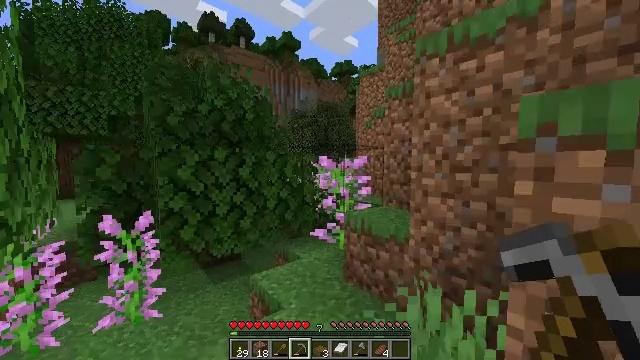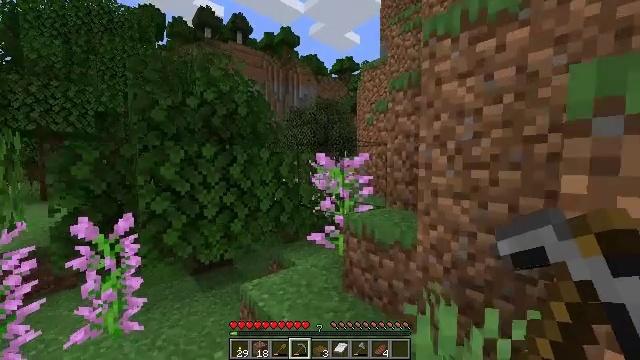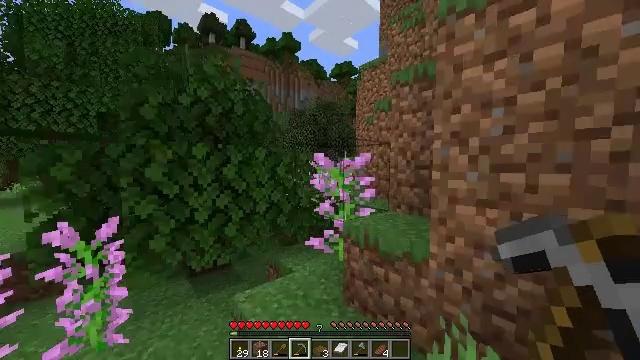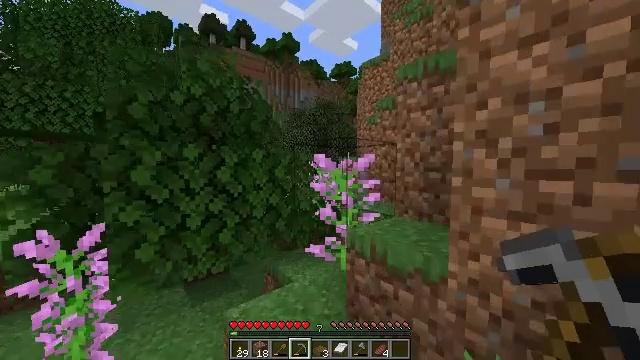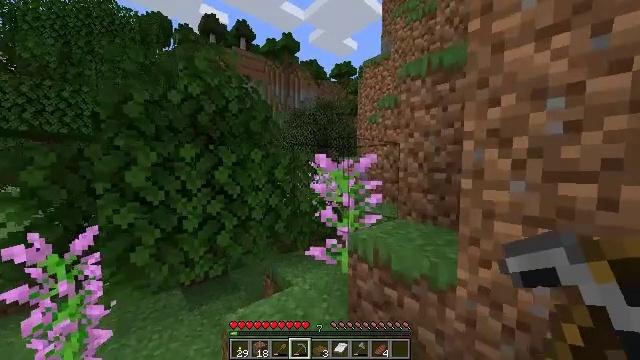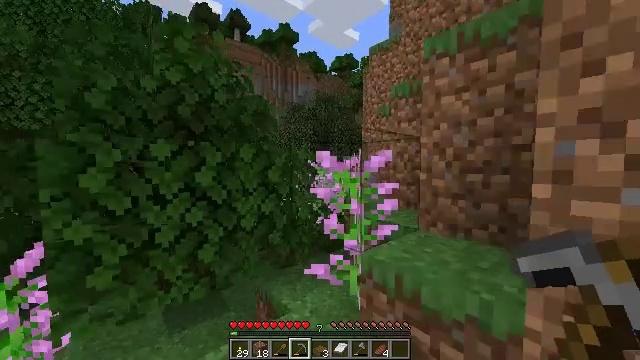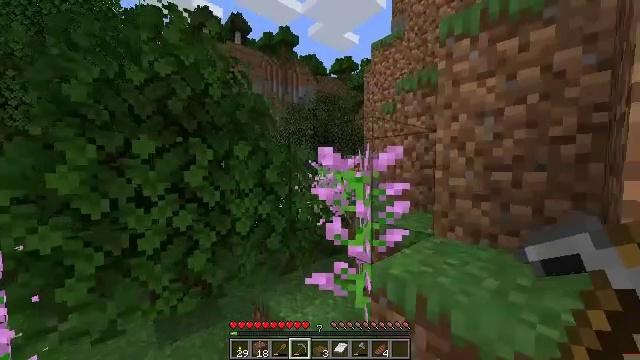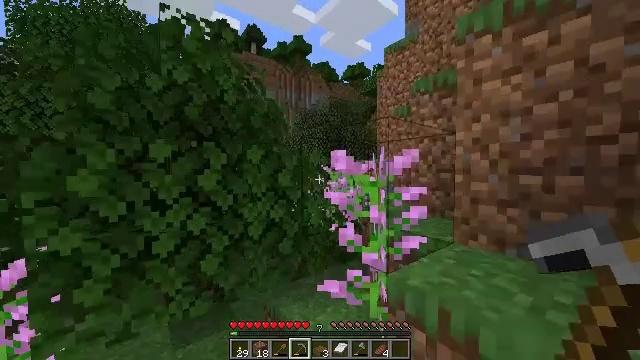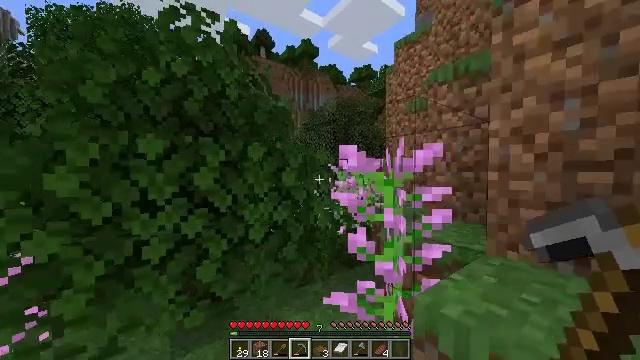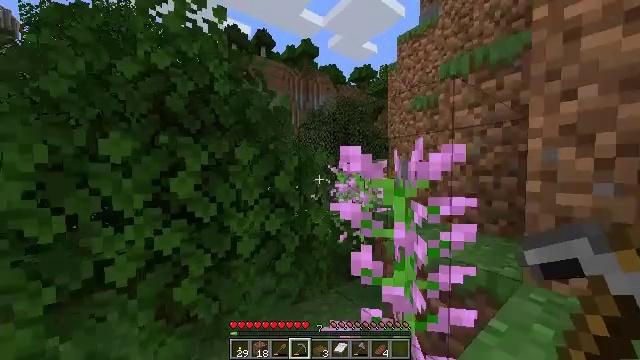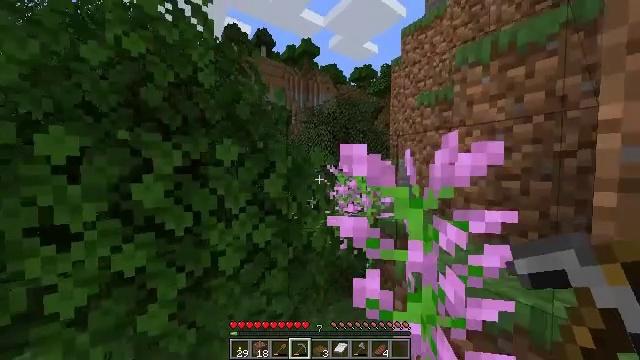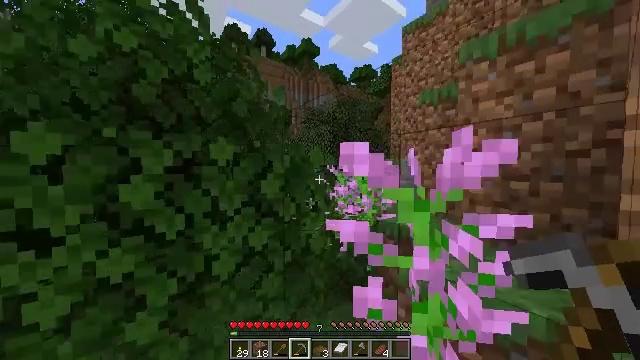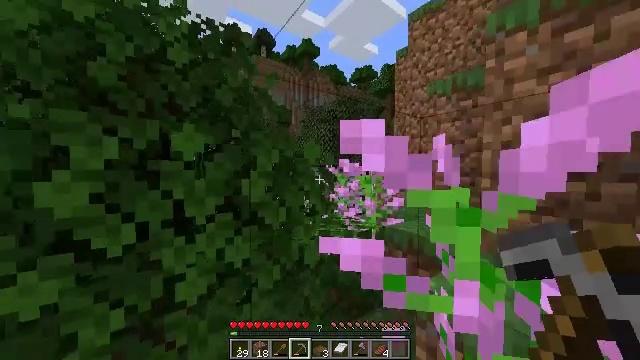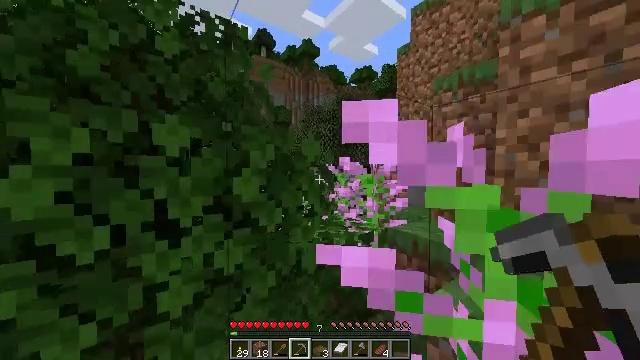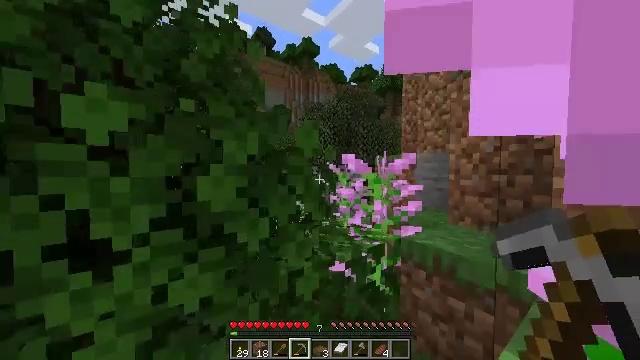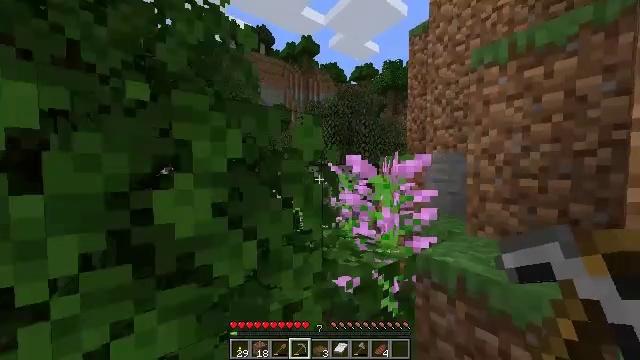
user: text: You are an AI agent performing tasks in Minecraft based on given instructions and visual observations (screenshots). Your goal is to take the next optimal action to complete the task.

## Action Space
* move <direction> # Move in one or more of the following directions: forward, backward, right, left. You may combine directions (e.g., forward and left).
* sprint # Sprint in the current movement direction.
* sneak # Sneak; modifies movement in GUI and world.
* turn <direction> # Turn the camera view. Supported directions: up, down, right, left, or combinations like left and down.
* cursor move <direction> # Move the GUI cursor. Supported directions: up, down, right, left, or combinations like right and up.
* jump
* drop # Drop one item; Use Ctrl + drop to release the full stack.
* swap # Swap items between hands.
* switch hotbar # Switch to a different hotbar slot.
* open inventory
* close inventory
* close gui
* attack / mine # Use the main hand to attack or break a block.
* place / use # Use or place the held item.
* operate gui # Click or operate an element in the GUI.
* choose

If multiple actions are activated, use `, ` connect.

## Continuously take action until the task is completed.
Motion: motion action
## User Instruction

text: Pick up the lilac.
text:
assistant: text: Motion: move forward, sprint
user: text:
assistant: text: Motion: move forward, sprint
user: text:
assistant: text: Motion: move forward, sprint
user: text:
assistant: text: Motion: move forward, sprint
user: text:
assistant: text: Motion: move forward, sprint
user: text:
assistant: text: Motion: move forward, sprint
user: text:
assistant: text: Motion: move forward, sprint, turn left and up
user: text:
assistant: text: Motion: move forward, sprint, turn left
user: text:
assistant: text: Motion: move forward, sprint
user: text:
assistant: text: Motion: move forward, sprint
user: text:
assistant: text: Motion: move forward, sprint
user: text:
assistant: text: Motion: move forward, sprint
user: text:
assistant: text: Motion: move forward, sprint
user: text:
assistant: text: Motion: move forward, sprint
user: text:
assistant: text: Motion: move forward, sprint
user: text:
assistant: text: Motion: move forward, sprint
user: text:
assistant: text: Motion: move forward, sprint, attack / mine
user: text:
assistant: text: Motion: move forward, sprint, attack / mine
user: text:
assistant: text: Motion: move forward, sprint, attack / mine
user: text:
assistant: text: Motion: move forward, sprint, attack / mine
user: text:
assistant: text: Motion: move forward, sprint, attack / mine
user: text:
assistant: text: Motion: move forward, sprint, attack / mine
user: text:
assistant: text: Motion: move forward, sprint, attack / mine
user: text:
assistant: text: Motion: move forward, sprint, attack / mine
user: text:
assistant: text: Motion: move forward, sprint, attack / mine
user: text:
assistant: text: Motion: move forward, sprint, attack / mine
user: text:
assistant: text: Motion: move forward, sprint, attack / mine
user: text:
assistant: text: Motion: move forward, sprint, attack / mine
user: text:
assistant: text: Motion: sprint, attack / mine